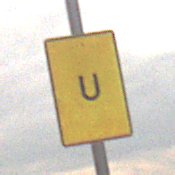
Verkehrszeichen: AnkuendigungOderFortsetzungUmleitungOhnePfeilsymbol
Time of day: MorningAfternoon
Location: Outdoor (Nature)
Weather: Overcast
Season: NotSpecified
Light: Natural